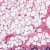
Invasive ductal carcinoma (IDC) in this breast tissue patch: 0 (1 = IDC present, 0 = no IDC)